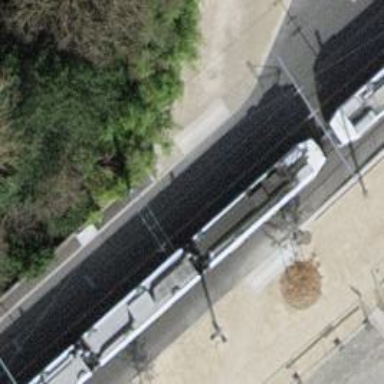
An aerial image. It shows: Tram level crossing on the railway.